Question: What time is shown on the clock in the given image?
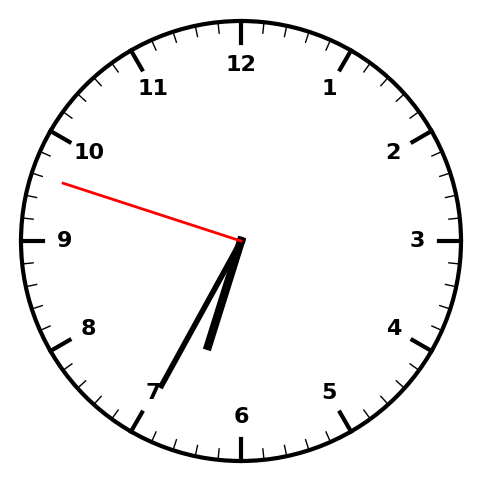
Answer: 06:34:48